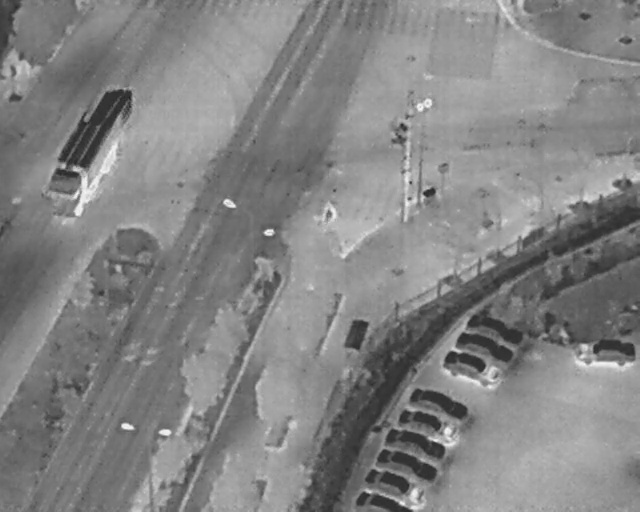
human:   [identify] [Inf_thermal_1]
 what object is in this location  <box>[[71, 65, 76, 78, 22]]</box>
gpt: <ref>1 medium car at the bottom right</ref>

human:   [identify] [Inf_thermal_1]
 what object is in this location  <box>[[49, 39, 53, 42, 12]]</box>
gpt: <ref>1 medium bicycle at the center</ref>